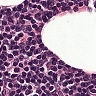
Metastatic tissue present: no